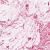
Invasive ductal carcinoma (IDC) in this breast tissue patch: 0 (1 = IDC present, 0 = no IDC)